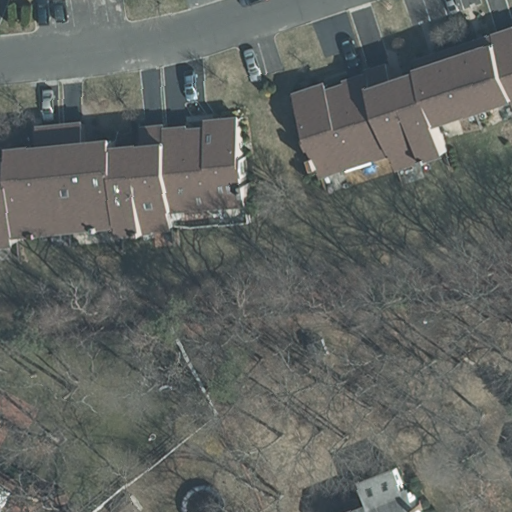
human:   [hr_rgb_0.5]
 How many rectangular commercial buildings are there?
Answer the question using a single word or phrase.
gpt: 0

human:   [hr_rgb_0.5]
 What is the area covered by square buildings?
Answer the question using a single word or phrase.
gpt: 0m2

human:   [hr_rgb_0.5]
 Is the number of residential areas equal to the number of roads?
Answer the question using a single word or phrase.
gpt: no

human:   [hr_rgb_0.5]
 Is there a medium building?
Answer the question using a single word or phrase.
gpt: no

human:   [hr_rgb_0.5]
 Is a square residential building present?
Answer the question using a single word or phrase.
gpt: no

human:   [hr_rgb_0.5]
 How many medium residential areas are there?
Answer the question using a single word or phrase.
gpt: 0

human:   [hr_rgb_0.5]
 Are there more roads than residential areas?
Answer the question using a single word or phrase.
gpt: no

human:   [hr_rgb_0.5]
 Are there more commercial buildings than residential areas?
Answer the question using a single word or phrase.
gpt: no

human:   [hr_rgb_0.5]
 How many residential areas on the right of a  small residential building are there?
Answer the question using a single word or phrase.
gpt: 2

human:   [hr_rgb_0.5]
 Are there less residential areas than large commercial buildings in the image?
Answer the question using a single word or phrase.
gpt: no

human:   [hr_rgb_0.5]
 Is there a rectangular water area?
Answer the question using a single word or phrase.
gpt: no

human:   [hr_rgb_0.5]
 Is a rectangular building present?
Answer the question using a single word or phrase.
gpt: yes

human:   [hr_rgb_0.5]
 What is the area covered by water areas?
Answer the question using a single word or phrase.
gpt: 0m2

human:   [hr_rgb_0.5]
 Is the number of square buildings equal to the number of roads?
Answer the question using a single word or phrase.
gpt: no

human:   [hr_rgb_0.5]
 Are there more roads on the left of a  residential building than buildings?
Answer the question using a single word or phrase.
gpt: no

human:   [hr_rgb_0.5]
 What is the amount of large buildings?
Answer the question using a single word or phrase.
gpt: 2

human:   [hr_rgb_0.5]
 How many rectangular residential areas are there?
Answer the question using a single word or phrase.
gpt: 2

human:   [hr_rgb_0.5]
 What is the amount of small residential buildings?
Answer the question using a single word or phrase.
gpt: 2

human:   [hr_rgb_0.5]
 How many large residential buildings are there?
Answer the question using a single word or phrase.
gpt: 2

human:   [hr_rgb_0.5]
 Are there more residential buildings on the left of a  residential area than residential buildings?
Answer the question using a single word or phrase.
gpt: no

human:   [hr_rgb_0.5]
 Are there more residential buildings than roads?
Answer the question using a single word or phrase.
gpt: yes

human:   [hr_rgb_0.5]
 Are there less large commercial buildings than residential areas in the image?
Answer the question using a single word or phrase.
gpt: yes

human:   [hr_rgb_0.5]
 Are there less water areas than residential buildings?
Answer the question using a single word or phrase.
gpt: yes

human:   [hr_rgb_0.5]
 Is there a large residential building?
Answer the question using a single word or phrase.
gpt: yes

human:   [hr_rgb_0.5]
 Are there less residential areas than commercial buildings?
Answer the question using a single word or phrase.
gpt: no

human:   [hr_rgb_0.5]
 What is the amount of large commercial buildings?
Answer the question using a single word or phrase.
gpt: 0

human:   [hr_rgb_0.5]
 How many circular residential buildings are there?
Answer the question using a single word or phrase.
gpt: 0

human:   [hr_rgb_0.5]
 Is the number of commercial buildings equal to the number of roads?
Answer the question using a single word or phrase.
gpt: no

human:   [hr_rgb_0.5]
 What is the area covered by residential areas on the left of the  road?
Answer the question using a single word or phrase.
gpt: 0m2

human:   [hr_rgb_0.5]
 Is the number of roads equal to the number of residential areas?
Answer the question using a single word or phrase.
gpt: no

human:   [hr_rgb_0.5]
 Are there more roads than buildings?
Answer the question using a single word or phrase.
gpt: no

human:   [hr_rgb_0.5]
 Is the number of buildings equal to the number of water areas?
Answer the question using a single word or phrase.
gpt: no

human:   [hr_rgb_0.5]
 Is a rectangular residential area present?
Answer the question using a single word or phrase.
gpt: yes

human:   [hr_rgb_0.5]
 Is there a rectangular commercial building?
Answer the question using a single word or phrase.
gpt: no

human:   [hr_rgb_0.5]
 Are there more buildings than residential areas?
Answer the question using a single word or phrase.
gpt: yes

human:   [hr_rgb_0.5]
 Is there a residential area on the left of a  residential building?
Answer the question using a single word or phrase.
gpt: no